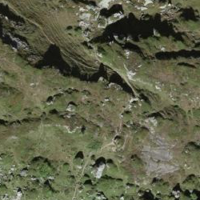
EUNIS habitat code: 26
Species observed at this site:
Platanthera bifolia